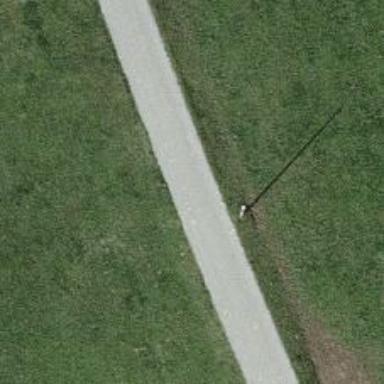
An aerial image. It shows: Well-maintained track road of grade 1.